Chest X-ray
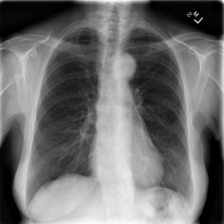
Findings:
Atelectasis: negative
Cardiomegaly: negative
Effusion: negative
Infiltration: negative
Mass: negative
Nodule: negative
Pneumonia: negative
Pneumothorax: negative
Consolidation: negative
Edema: negative
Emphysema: negative
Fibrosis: negative
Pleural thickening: negative
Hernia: negative